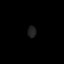
Tissue: lung
Cell type: T cells
Senescence score: 0.1827
Nuclear area (px): 94
Mean DAPI intensity: 32.319